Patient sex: F
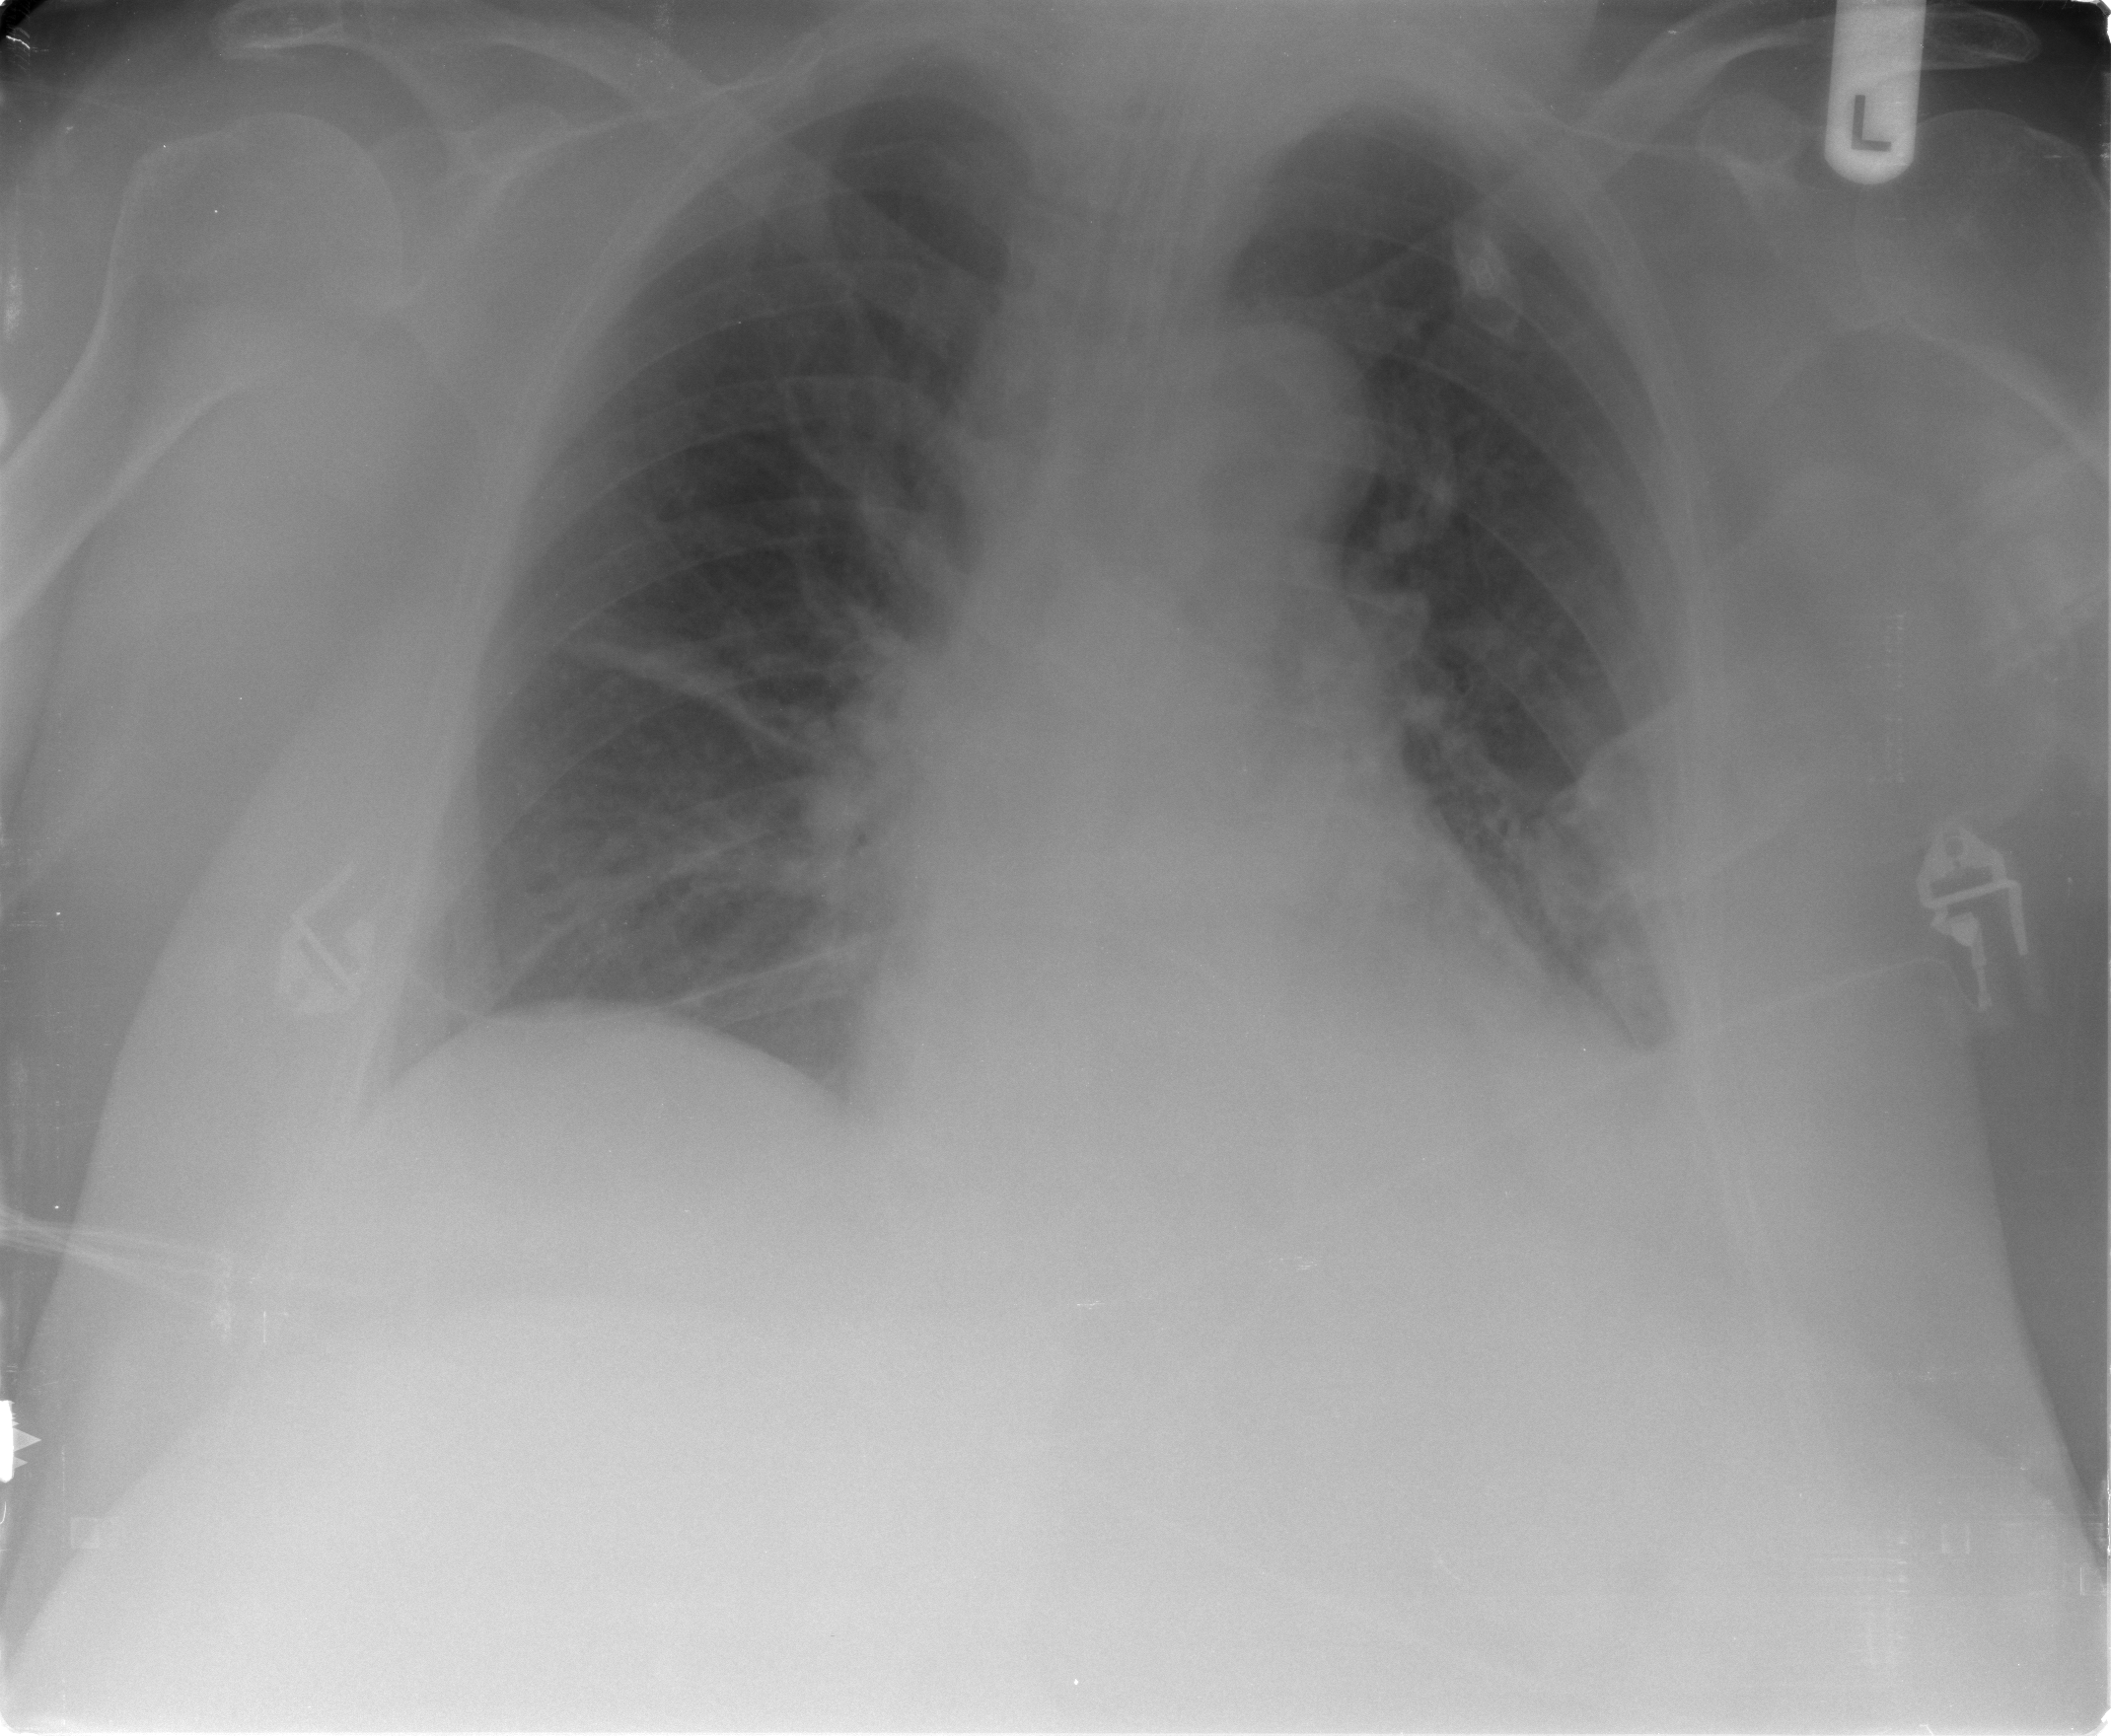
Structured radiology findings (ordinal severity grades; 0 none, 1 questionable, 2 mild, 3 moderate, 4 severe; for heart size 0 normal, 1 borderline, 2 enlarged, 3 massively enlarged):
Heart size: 2
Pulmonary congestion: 3
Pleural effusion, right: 0
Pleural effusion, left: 2
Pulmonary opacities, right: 0
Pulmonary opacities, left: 0
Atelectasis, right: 2
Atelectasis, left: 2